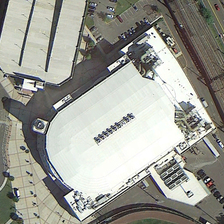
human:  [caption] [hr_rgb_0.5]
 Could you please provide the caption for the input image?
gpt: two large buildings are near railways .

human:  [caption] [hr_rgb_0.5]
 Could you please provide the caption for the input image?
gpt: two large buildings are near railways .

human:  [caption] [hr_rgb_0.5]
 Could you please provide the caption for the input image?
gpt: two large buildings are near railways .

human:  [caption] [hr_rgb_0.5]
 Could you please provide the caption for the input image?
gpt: two large buildings are near railways .

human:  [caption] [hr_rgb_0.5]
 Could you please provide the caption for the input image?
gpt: two large buildings are near railways .